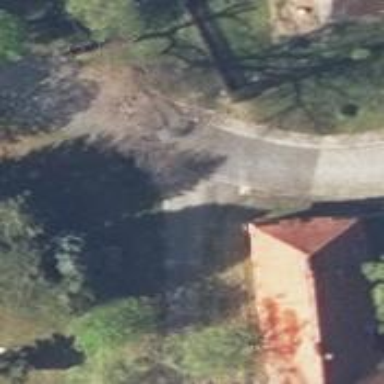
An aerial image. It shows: Residential road with grass surface. The road has grade5 tracktype.